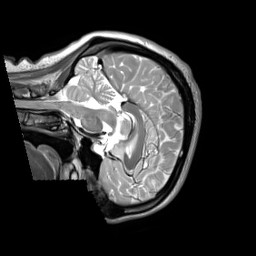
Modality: T2w
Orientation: sagittal
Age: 27
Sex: male
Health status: ill
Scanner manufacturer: siemens
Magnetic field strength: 3 T
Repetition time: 2.8 s
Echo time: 0.326 s